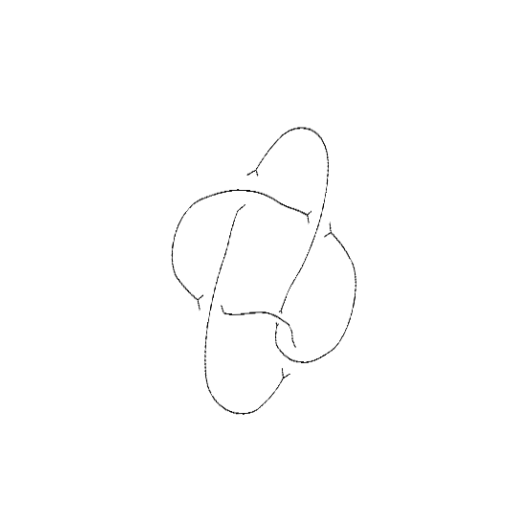
Crossing number: 5